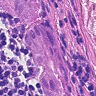
Metastatic tissue present: yes